Question: I am debugging my code but the Debug tools are not clickable (i.e Step in , Step out , resume etc).I might have changed the settings accidently , but I dont know where to reset it .
I am new to use Eclipse and android , Please help me

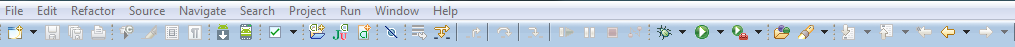
Answer: In the "Debug" perspective, there is a "Debug" view which shows the threads of the application being debugged:

There's a little menu in the top right corner, with an option "Show Debug Toolbar". Select that, et voila: